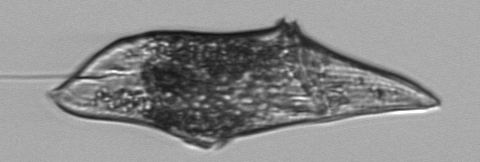
Label: Gyrodinium